Question: I have a database program on a spreadsheet with data classically ordered in rows and columns, what I'm working on is a UI that allows the user to search the database and shows results like shown below. The "table" shows the result and the 15 next items in a scrollable table with most important data and a text area in the bottom that should contain the in a format that I could copy and paste in any document while keeping the layout (new line, spacing...).Note : the script should also detect wich row in the table has the focus.
This text area should provide 2 (for now) so called 'formats', one for letters as shown in the screen capture and a second with all the fields (commas or tab separated) on a couple of rows (I called it 'raw data') for any other purpose (selection with radioButtons).
I managed to perform search, table populate and UI design but () I'm not sure how to get the formatted text in the textarea... should I use HTML ?
Below are the screen capture and the UI code I use for now, I guess the picture makes things a bit more clear, at least I hope ;-)

'''
function buildUi() {
var app = UiApp.createApplication().setTitle("BrowseList Test")
.setHeight(340).setWidth(800).setStyleAttribute("background-color","beige").setStyleAttribute('padding','20');
var scroll = app.createScrollPanel().setPixelSize(750,150)
var vpanel = app.createVerticalPanel();
var cell = new Array();
var cellWidth = [45,135,150,250,50,100]
var row = new Array();
for(vv=0;vv<15;++vv){
row[vv]=app.createHorizontalPanel();
vpanel.add(row[vv]);
for(hh=0;hh<cellWidth.length;++hh){
cell[hh+(vv)*cellWidth.length]=app.createTextBox().setWidth(cellWidth[hh]+"");
row[vv].add(cell[hh+(vv)*cellWidth.length])
}
}
app.add(scroll.add(vpanel))
// Initial populate
var data = ss.getDataRange().getValues();
for(vv=0;vv<15;++vv){
for(hh=0;hh<cellWidth.length;++hh){
var rowpos=vv+1+offset
var cellpos = hh+(vv)*cellWidth.length
cell[cellpos].setValue(data[rowpos][hh])
}
}
var grid = app.createGrid(2,9).setWidth('700')
grid.setWidget(1, 0, app.createLabel('search'));
grid.setWidget(1, 1, app.createTextBox().setName('search').setId('search'));
grid.setWidget(1, 2, app.createRadioButton('mode','strict'));
grid.setWidget(1, 3, app.createRadioButton('mode','global').setValue(true));
grid.setWidget(1, 5, app.createLabel(' ').setWidth('100'));
grid.setWidget(1, 6, app.createLabel('show mode'));
grid.setWidget(1, 7, app.createRadioButton('show','letter').setValue(true));
grid.setWidget(1, 8, app.createRadioButton('show','raw data'));
app.add(grid);
var result = app.createTextArea().setPixelSize(700,100)
app.add(result)
ss.show(app);
}
'''
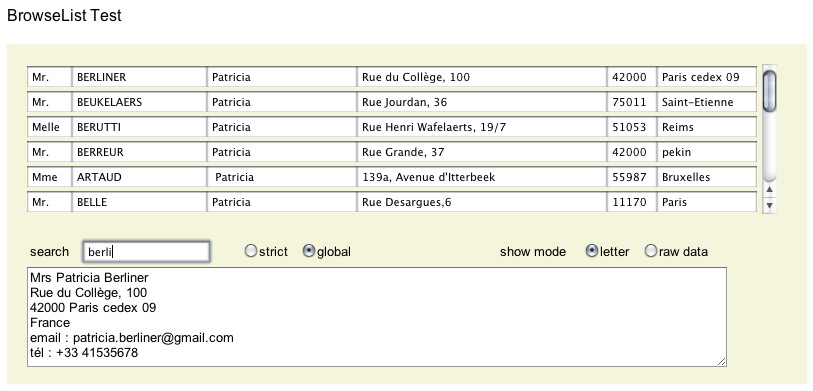
Answer: Have you considered the <URL> ? And use the setHTML method.